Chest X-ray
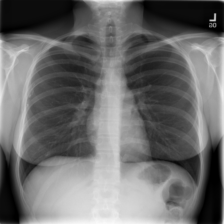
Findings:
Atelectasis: negative
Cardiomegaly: negative
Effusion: negative
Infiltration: negative
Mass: negative
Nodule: negative
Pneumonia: negative
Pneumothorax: negative
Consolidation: negative
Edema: negative
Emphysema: negative
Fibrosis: negative
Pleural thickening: negative
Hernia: negative